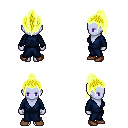
a pixel art fantasy rpg character, female body template, dark elf, purple skin, blue robe, red pants, gold long topknot hairstyle, brown shoes, four views (front, back, left, right), 2x2 character sprite sheet, small pixel art, hard edges, no anti-aliasing